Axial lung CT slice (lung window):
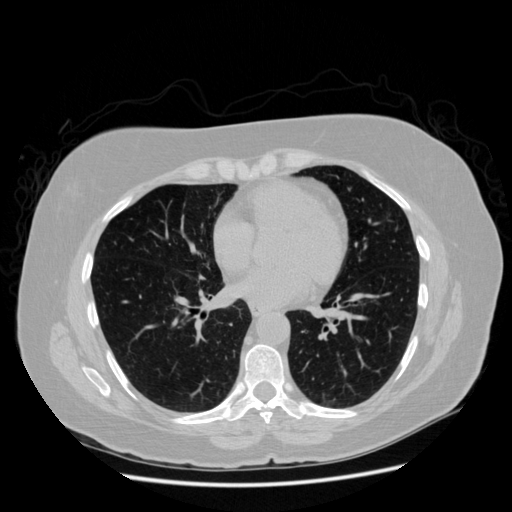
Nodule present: no